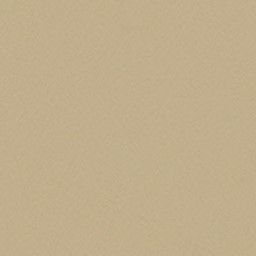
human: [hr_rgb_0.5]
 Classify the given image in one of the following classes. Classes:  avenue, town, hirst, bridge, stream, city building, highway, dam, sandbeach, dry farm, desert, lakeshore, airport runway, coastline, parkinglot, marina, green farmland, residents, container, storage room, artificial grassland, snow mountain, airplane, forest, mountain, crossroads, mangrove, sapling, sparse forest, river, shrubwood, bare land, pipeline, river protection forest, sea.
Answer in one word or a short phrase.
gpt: desert